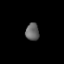
Tissue: lung
Cell type: Epithelial cells
Senescence score: 0.1692
Nuclear area (px): 230
Mean DAPI intensity: 101.548